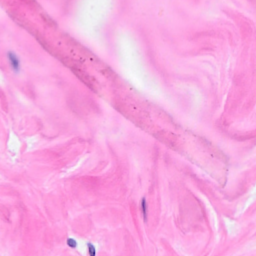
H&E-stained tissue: Breast